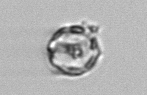
Label: Thalassiosira